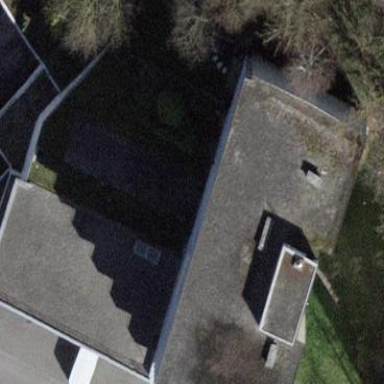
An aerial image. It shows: Building with flat roof.